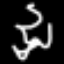
Label: squiggle